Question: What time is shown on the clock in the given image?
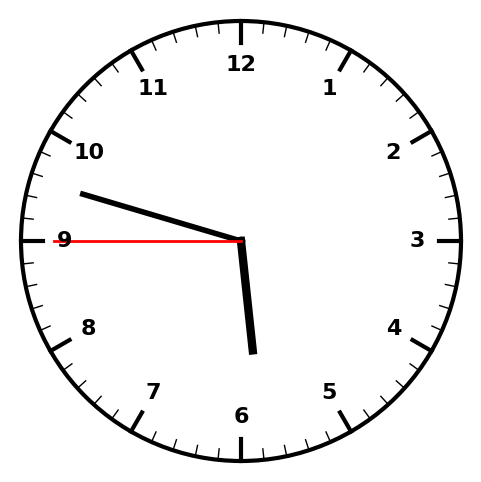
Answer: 05:47:45